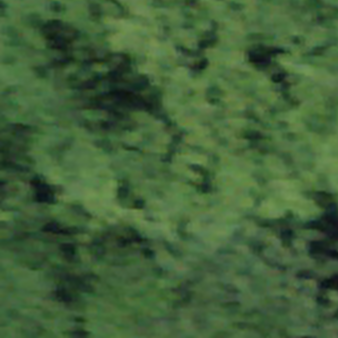
Label: other